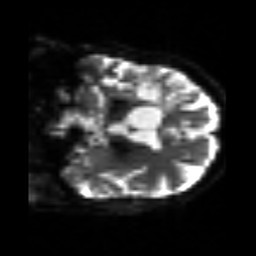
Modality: sbref
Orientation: coronal
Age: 74
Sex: female
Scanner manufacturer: siemens
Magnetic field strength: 3 T
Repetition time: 3.2 s
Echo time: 0.081 s